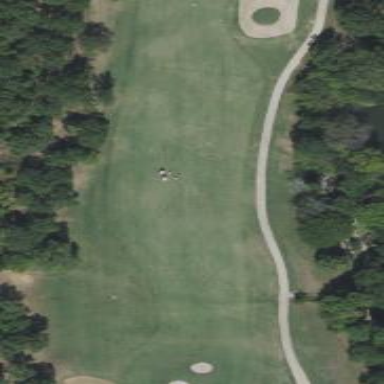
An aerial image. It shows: Scenic golf fairway.